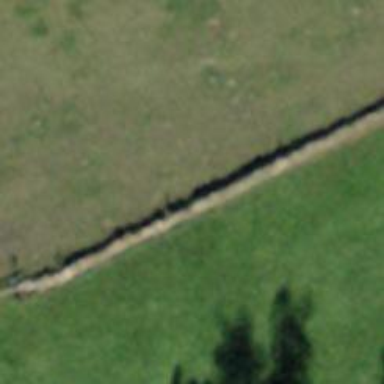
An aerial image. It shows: Fence.